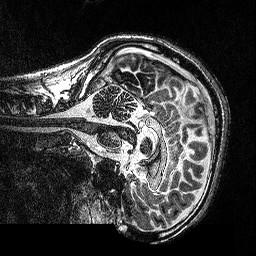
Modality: MP2RAGE
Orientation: sagittal
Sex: male
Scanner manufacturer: siemens
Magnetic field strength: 3 T
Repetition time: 5 s
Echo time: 0.00292 s